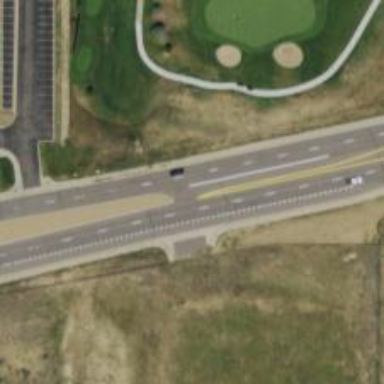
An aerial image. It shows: Secondary link road with asphalt surface.